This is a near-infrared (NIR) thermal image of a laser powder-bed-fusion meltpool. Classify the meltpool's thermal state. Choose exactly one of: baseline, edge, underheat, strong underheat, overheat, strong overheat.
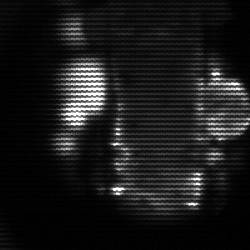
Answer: strong underheat